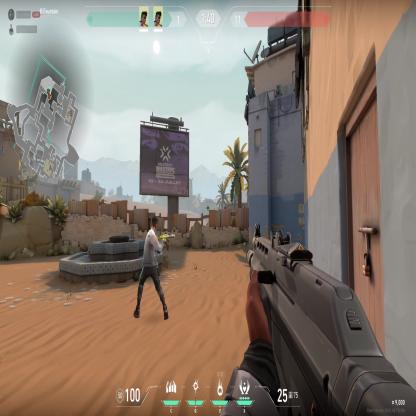
Label: teammate